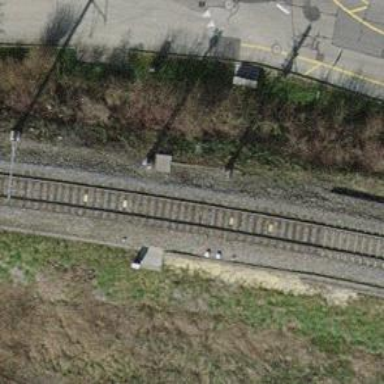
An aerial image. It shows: Railway signal.